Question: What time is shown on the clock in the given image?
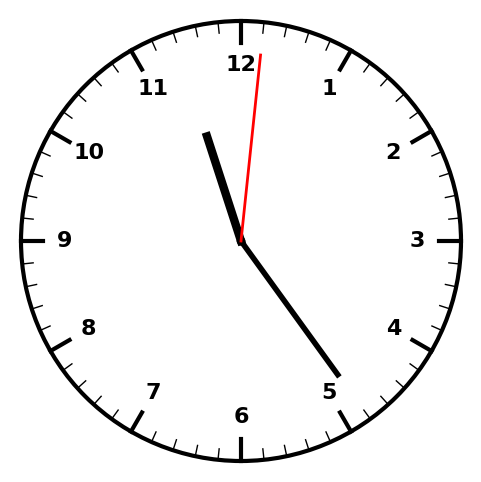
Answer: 11:24:01